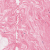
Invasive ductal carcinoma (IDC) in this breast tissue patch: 0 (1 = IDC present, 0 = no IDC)